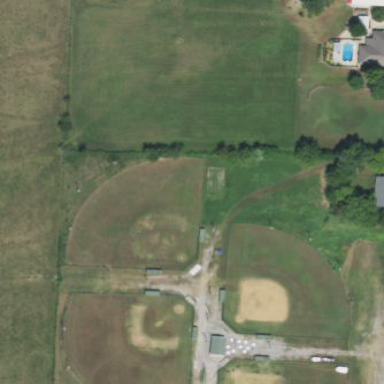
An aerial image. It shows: Baseball pitch for leisure and sports activities.